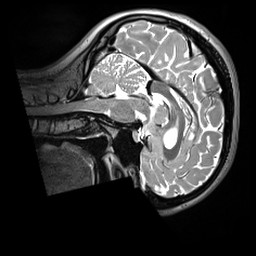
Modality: T2w
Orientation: sagittal
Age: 21
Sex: female
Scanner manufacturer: siemens
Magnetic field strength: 3 T
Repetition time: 3.2 s
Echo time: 0.408 s